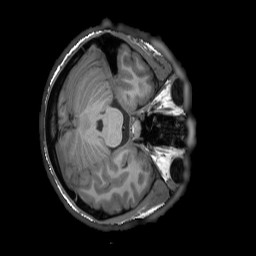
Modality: T1w
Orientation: axial
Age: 28
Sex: female
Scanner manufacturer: siemens
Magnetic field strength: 3 T
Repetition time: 2.3 s
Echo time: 0.00232 s